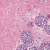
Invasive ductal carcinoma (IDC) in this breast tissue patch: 0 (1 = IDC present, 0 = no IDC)